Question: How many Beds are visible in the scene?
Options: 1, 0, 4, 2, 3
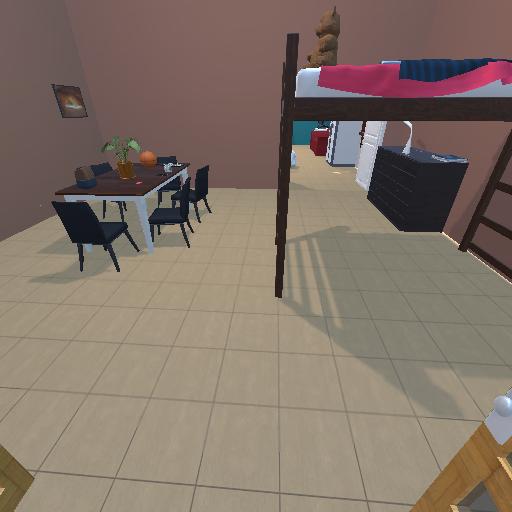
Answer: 1